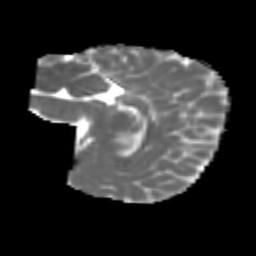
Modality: MD
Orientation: sagittal
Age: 6
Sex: female
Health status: healthy